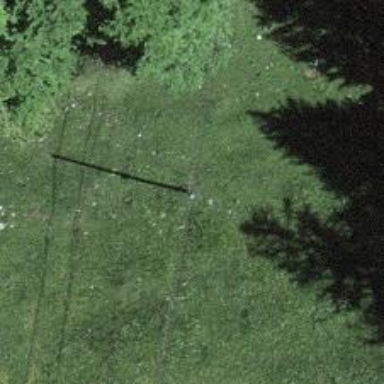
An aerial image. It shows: Power pole.